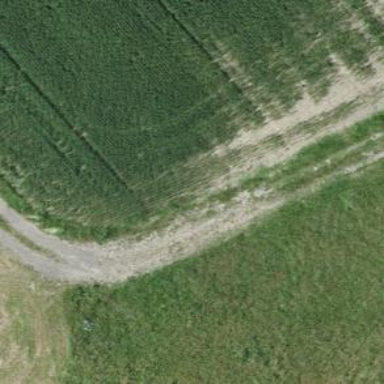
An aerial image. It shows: Muddy track with grade 5 tracktype.